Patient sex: M
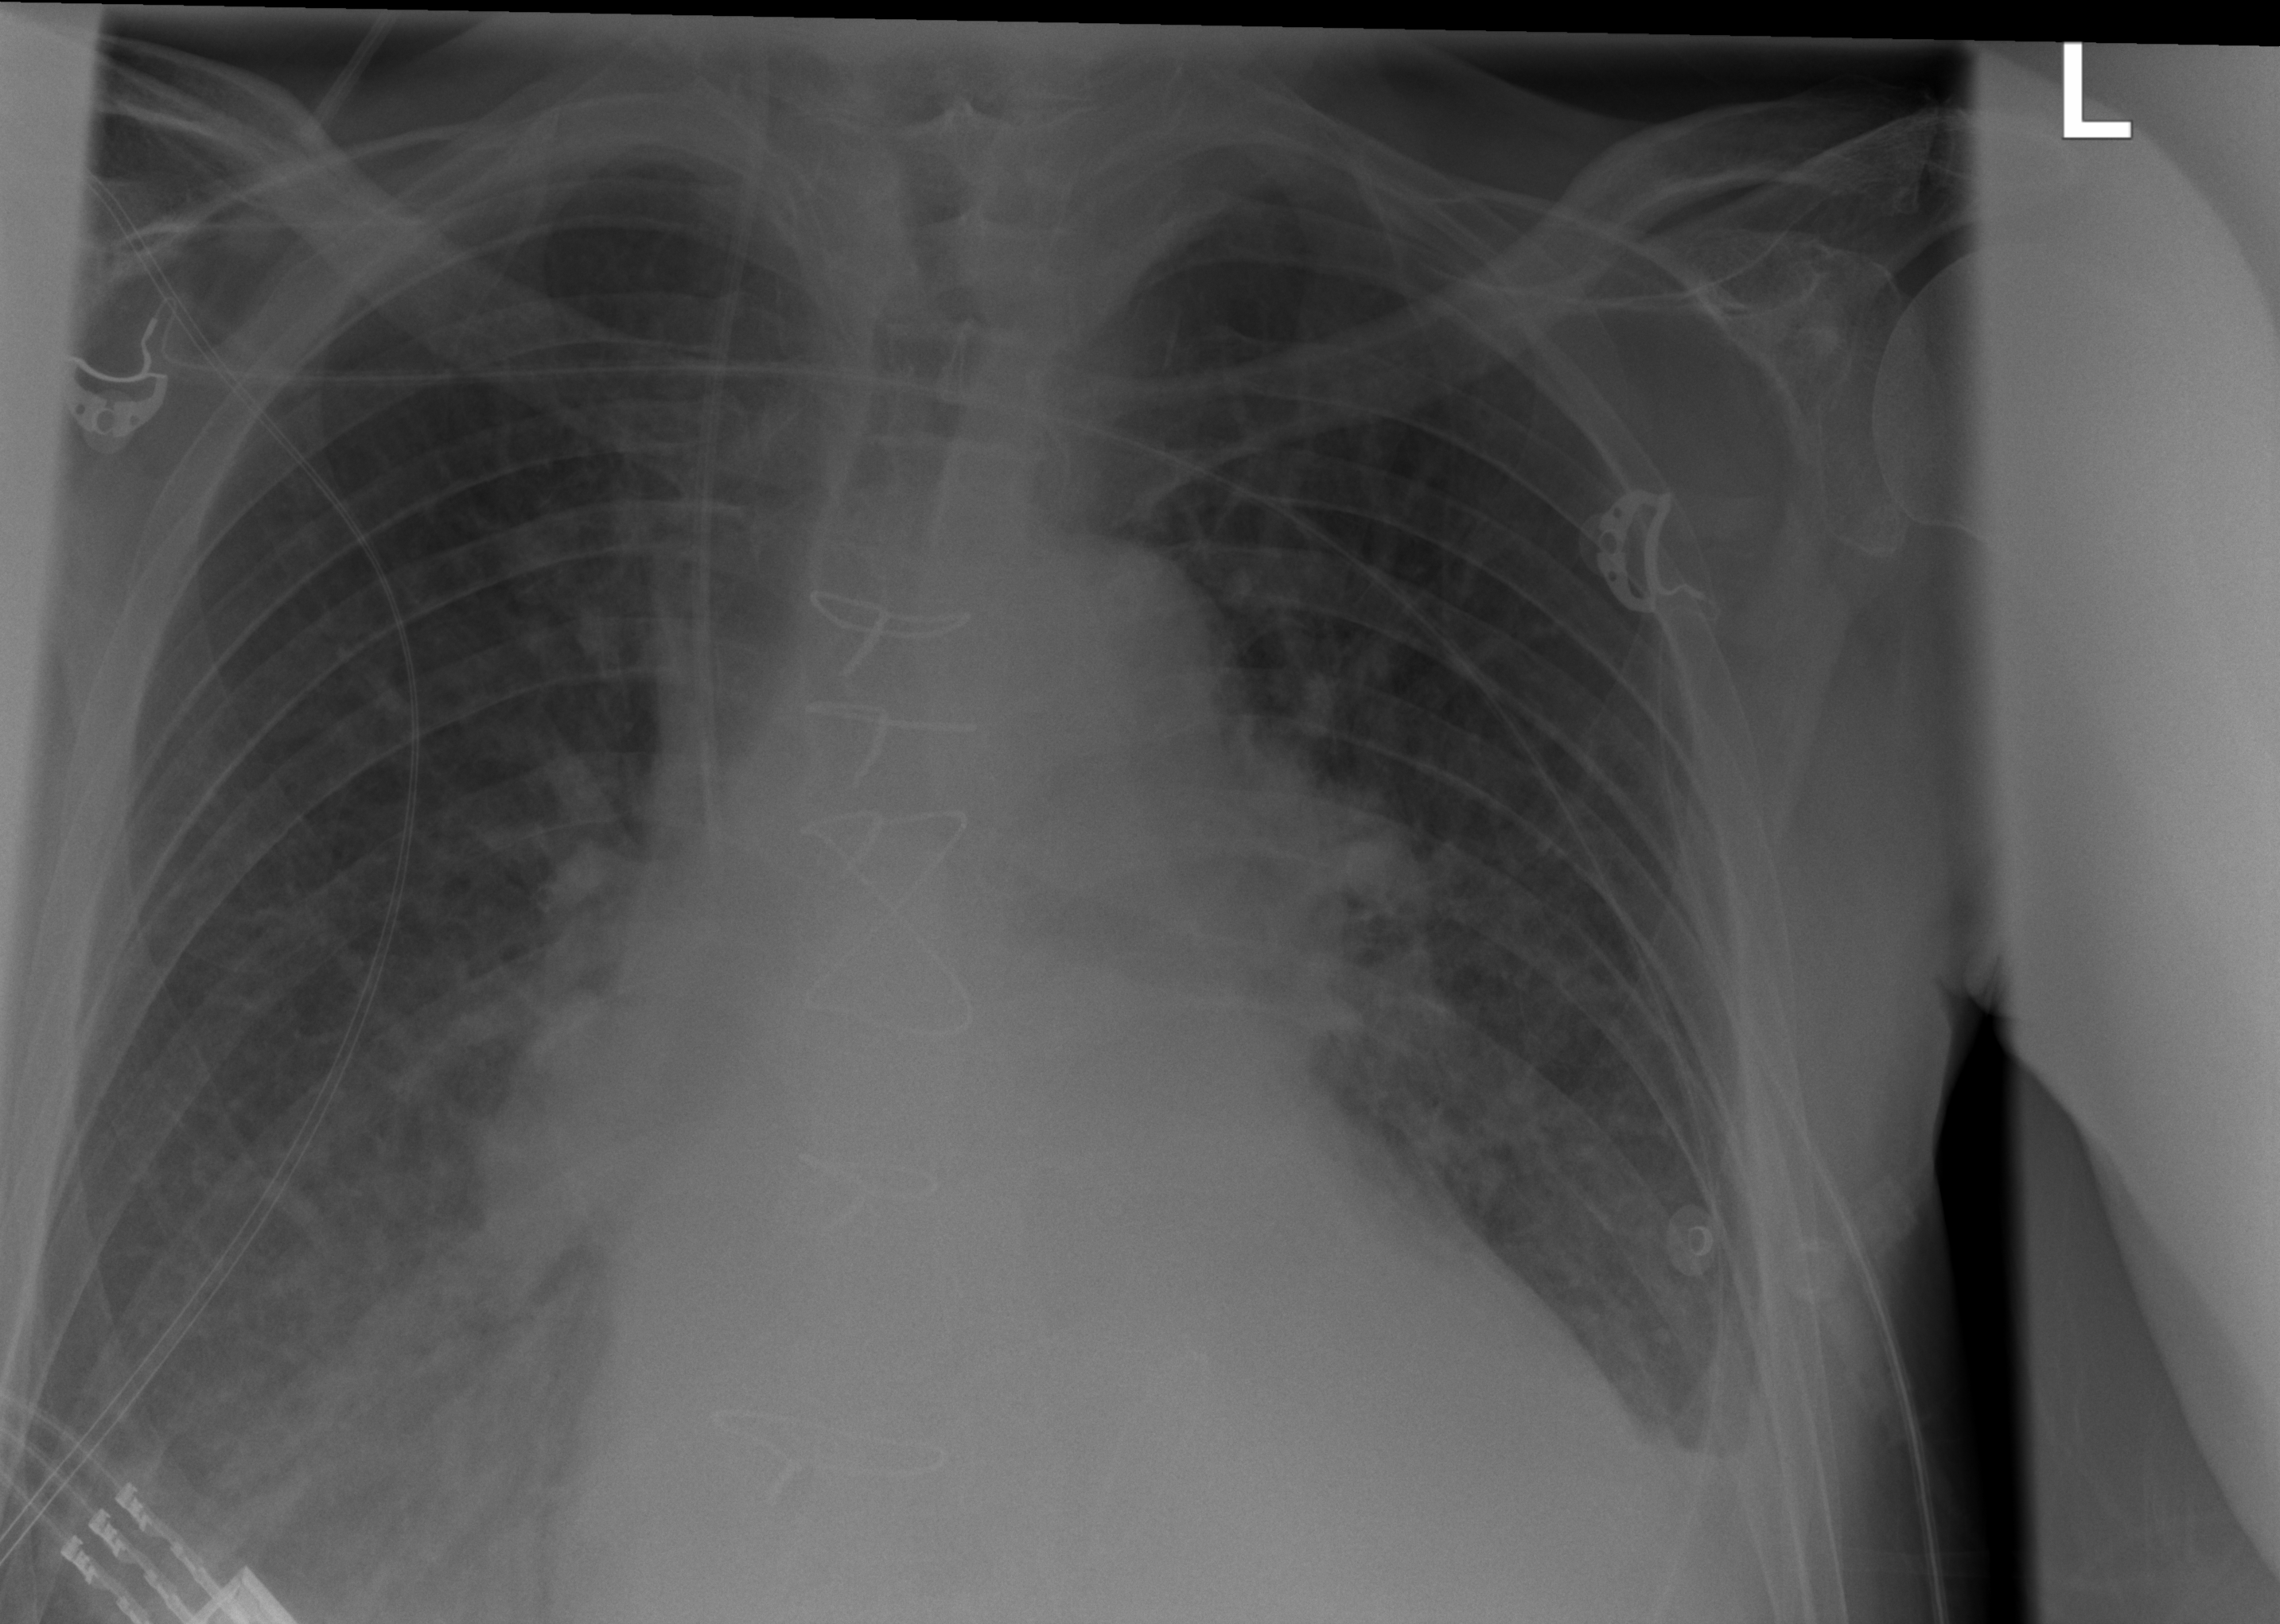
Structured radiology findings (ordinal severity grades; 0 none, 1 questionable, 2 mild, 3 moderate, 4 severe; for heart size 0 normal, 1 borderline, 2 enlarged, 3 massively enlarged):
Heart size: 3
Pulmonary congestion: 2
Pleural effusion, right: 2
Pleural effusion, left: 3
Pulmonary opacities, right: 2
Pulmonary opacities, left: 1
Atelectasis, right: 2
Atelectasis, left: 2